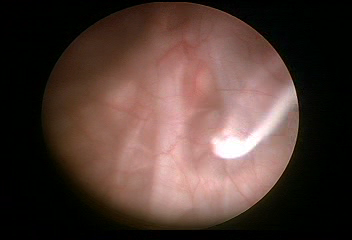
Modality: WLC
Class: Normal mucosa
Bladder cancer association: No